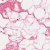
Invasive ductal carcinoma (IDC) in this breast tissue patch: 0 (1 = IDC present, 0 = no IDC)